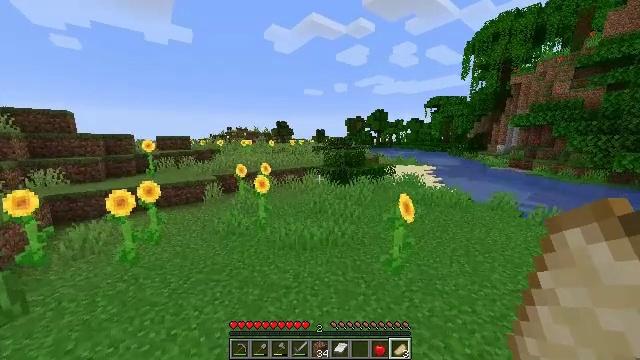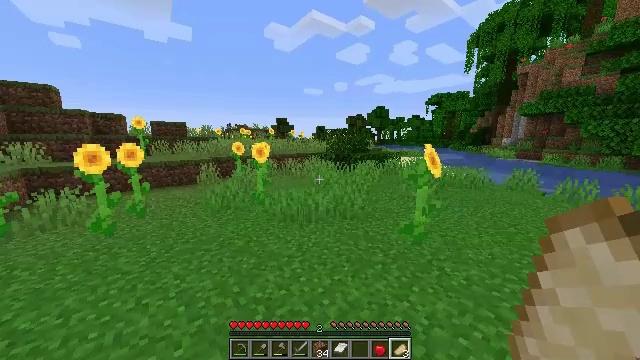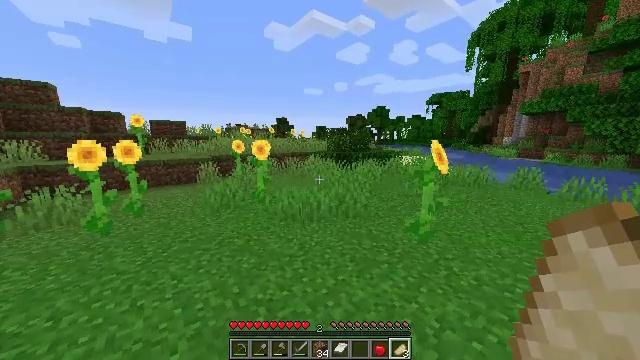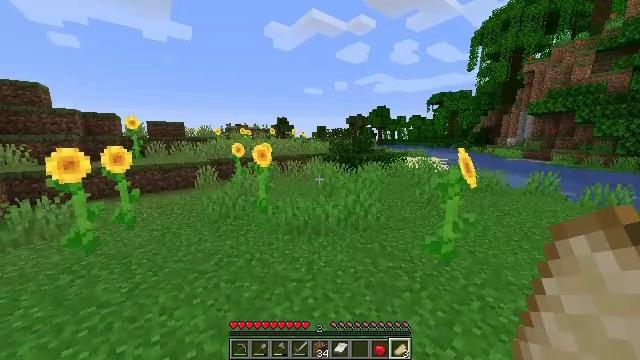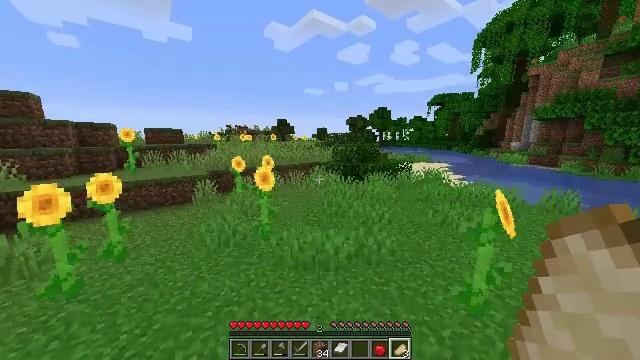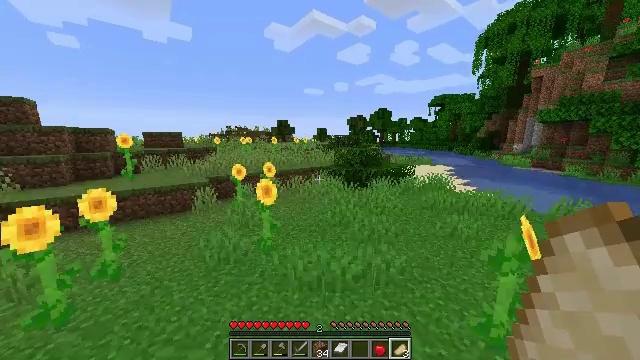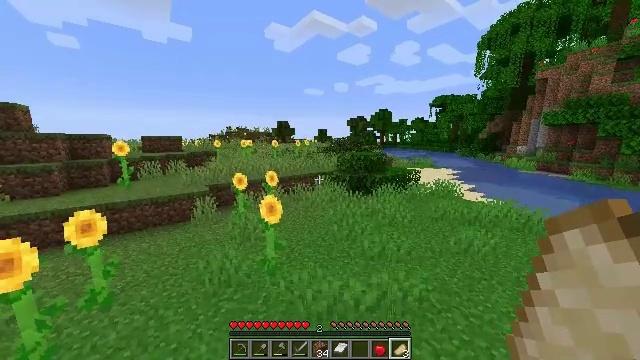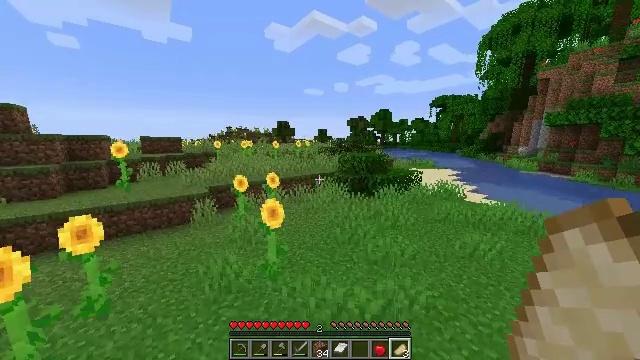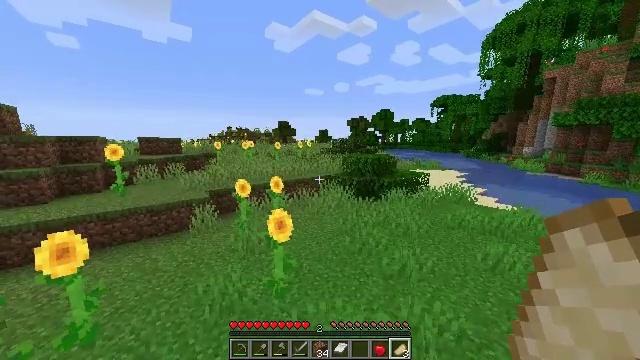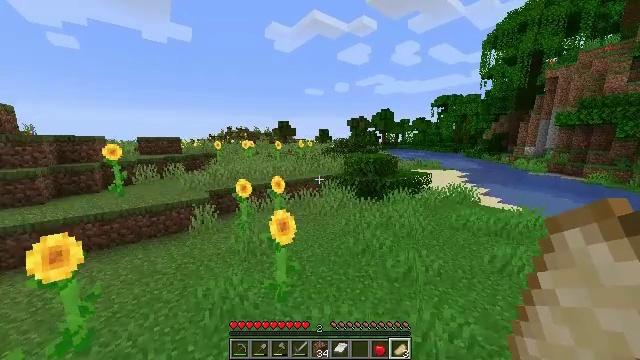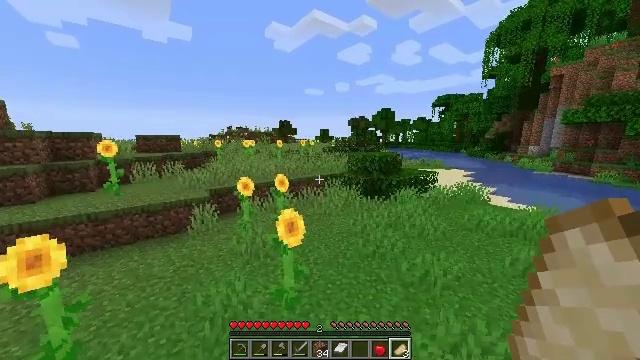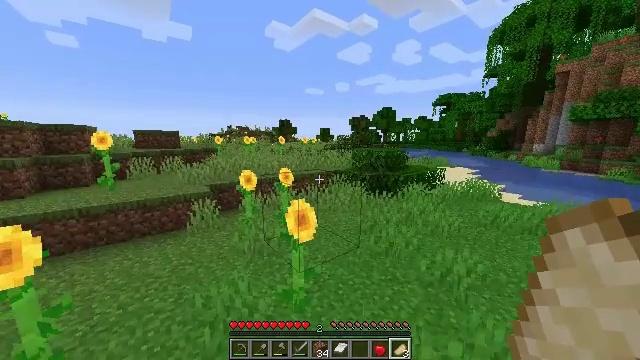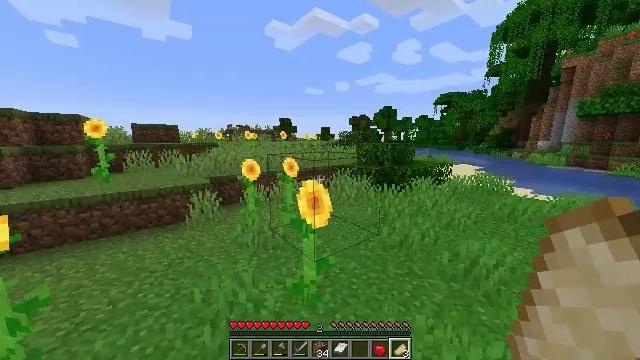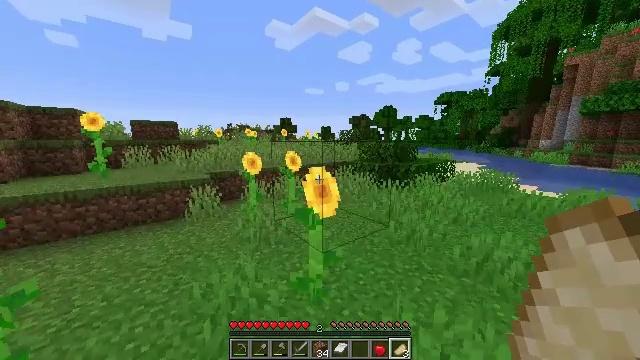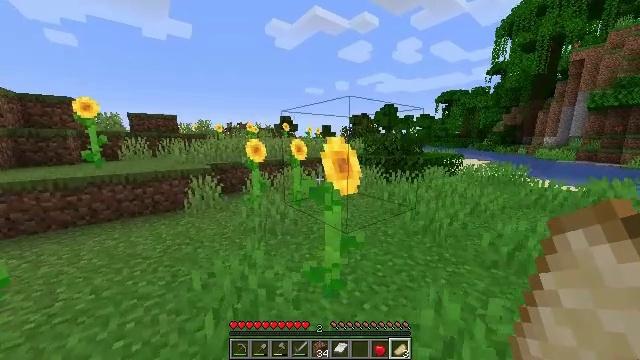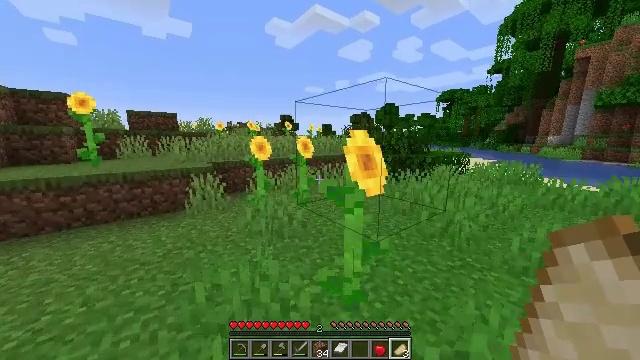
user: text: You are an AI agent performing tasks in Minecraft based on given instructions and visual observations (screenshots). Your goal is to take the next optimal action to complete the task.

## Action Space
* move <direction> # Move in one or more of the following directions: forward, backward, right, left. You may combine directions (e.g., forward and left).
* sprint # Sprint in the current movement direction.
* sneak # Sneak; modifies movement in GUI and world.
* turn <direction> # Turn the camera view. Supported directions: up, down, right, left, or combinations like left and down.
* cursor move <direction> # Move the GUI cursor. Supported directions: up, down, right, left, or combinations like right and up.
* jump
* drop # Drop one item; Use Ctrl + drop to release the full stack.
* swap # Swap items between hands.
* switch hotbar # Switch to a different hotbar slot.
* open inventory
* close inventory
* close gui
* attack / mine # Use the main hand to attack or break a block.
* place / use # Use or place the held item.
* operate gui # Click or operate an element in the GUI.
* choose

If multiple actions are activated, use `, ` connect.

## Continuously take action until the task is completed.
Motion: motion action
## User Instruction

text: Collect clay by holding down the left mouse button.
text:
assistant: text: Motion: move forward and move left, sprint, jump
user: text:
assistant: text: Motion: move forward and move left, sprint, jump
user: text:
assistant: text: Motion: move forward and move left, sprint, jump
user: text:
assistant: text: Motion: move forward and move left, sprint, jump
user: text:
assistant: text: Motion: move forward and move left, sprint, jump
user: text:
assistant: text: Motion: move forward and move left, sprint, jump
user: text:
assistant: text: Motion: move forward and move left, sprint, jump
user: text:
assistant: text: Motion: move forward and move left, sprint, jump
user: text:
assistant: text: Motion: move forward and move left, sprint, jump
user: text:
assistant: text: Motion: move forward and move left, sprint
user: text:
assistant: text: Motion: move forward and move left, sprint
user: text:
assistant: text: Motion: move forward and move left, sprint
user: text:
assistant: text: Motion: move forward and move left, sprint
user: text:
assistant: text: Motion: move forward and move left, sprint
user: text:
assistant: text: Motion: move forward and move left, sprint
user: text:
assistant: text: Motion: move forward and move left, sprint
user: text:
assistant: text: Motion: move forward, sprint
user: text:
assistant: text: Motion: move forward, sprint
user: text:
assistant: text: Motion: move forward, sprint
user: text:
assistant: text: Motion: move forward, sprint
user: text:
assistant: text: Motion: move forward, sprint
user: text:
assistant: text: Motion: move forward, sprint
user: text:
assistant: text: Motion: move forward, sprint
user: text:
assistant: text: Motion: move forward, sprint
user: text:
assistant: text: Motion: move forward, sprint
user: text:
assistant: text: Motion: move forward, sprint
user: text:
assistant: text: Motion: move forward, sprint
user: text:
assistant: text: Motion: move forward, sprint
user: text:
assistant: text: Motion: move forward, sprint
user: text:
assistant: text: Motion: move forward, sprint